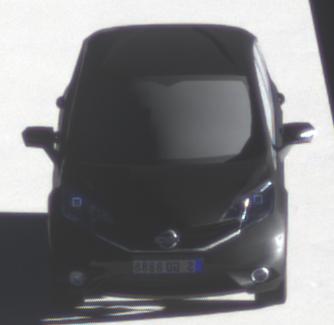
Make: Nissan
Model: Note 1.2
Detailed model: Note (E12) (10/13 - 12/16)
Model produced from: 2013/10
Model produced until: 2015/09
Doors: 5
Color: black
Road condition: dry road
Daytime: sunrise or sunset
Contrast: high contrast